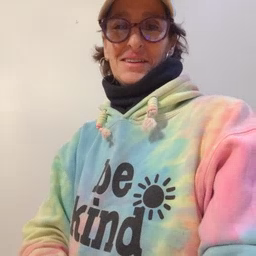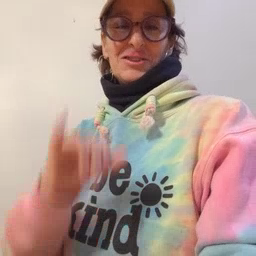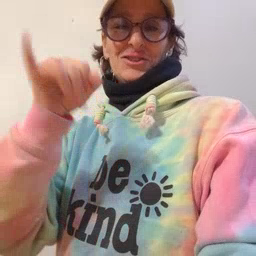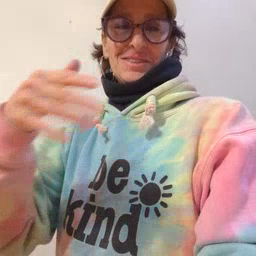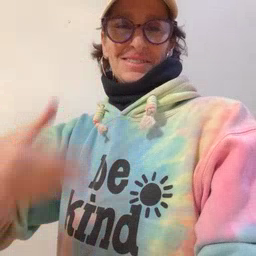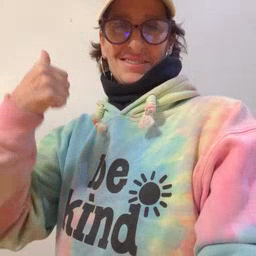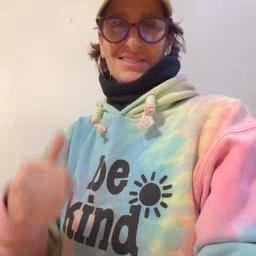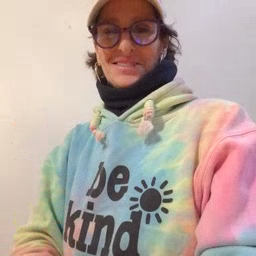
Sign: jeans